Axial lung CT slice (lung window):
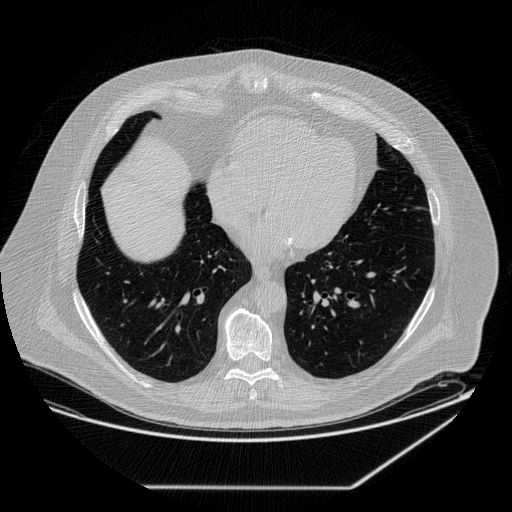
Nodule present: no